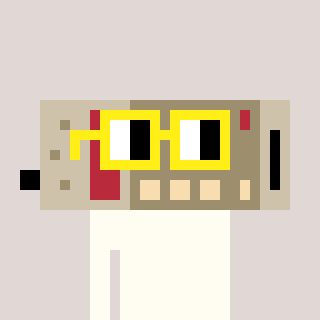
a pixel art character with square yellow glasses, a cordless phone-shaped head and a magenta-colored body on a warm background